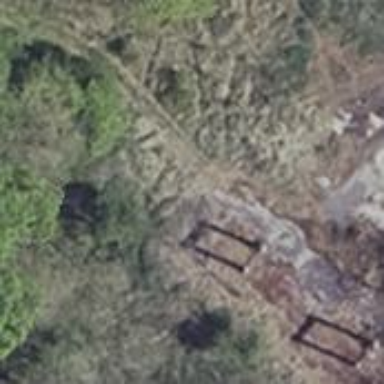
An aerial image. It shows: Scene of historic ruins.